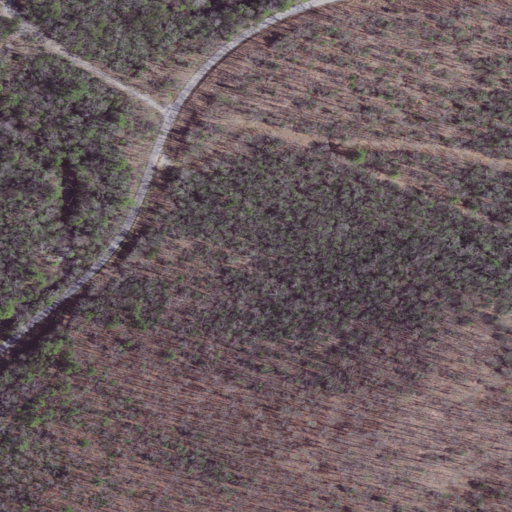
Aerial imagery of valley in Virginia named Nettle Hollow containing mixed forest, deciduous forest, open development, and low intensity development